Aerial crown-view tile of a tropical tree (Barro Colorado Island, Panama), acquired 20250715:
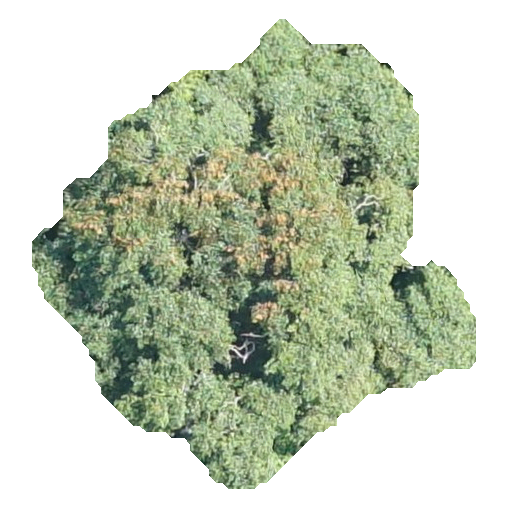
Species: Chrysophyllum cainito
GBIF accepted scientific name: Chrysophyllum cainito
Crown area: 189.911 m²